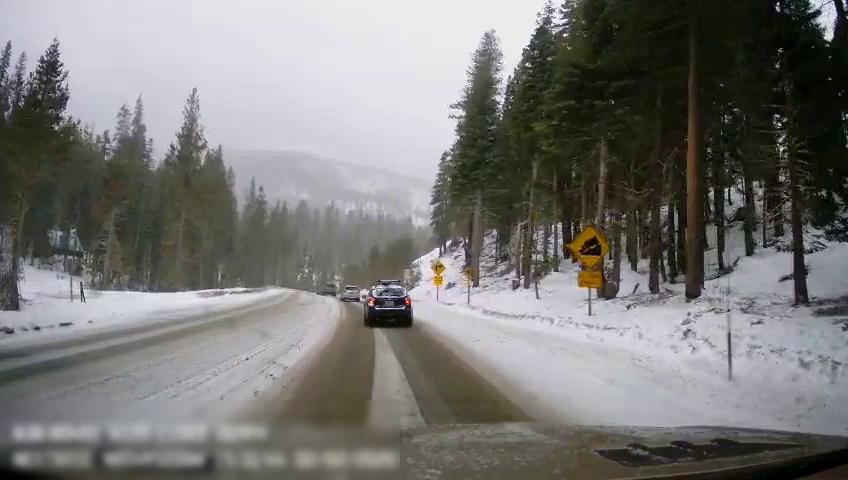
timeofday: Day
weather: Snowy
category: Drivable Space
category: Vehicles | SUV
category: Vehicles | Car
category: Vehicles | SUV
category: Traffic | Signs
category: Traffic | Signs
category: Traffic | Signs
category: Traffic | Signs
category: Traffic | Signs